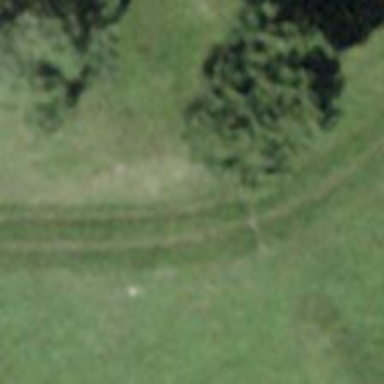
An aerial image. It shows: Track with very rough surface.